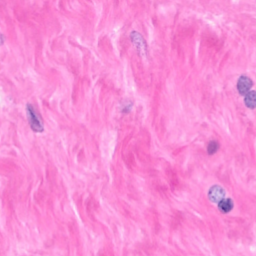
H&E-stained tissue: Breast